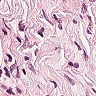
Metastatic tissue present: yes